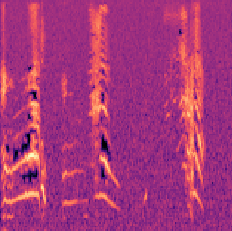
Sound class: Baby cry